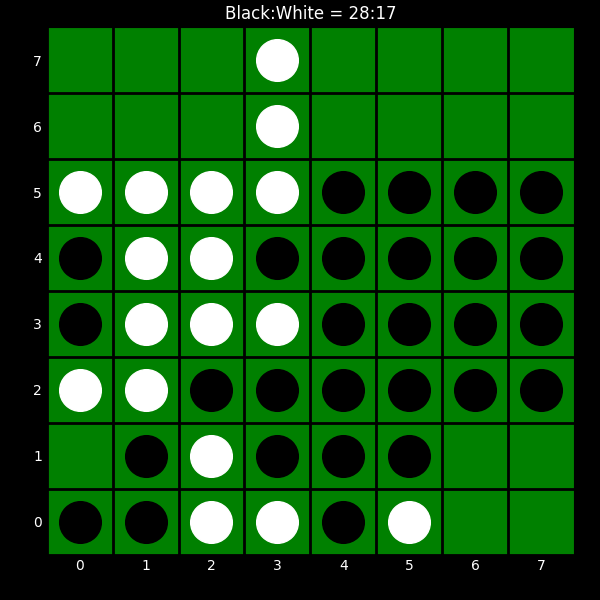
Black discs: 28
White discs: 17